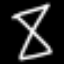
Label: hourglass